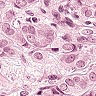
Metastatic tissue present: yes